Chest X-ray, PA view. Patient: 69 years old, sex M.
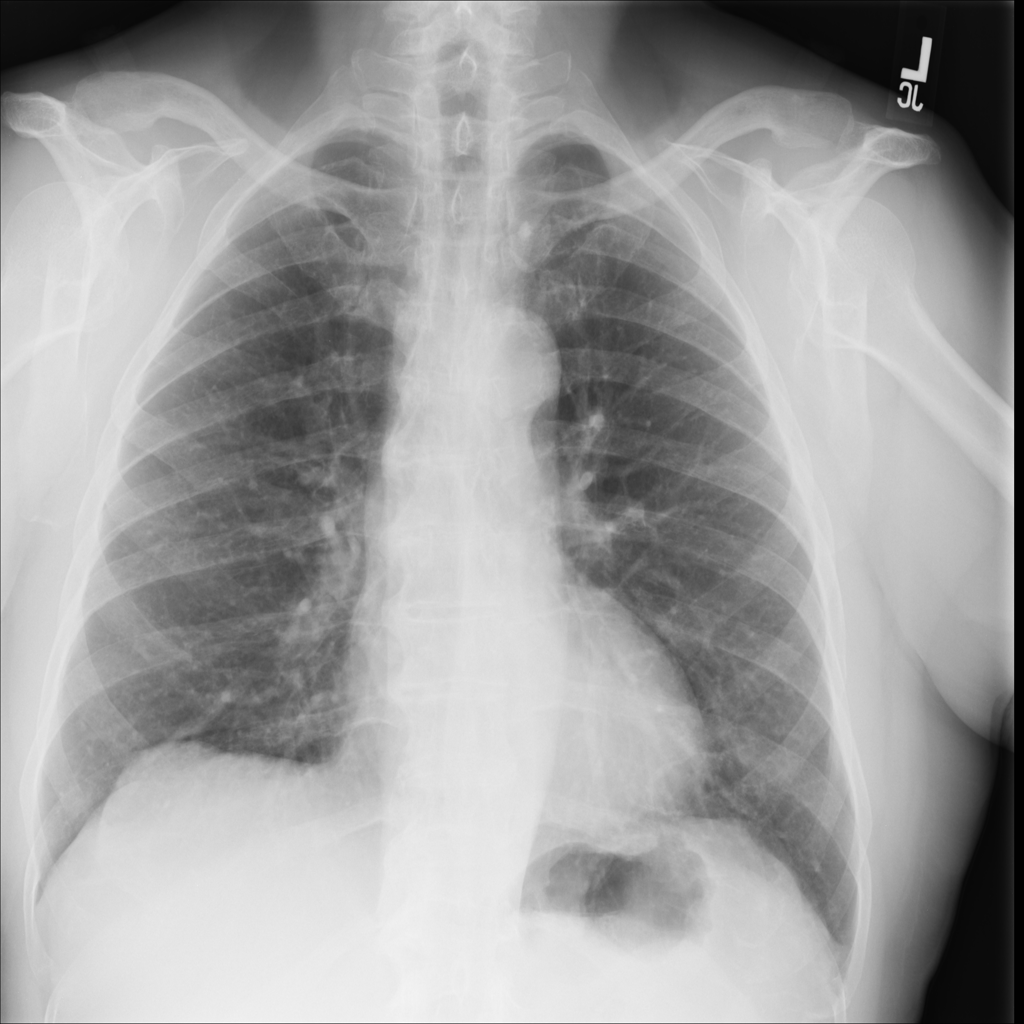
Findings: Atelectasis, Pneumonia